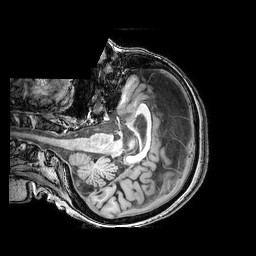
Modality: T1w
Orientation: axial
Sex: female
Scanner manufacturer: philips
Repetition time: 0.008174 s
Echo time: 0.00375 s